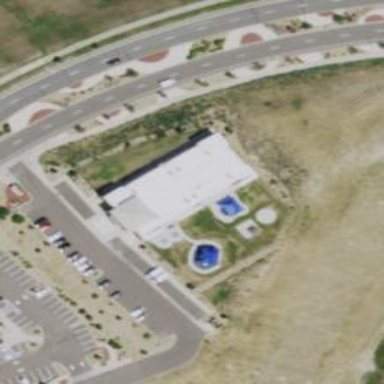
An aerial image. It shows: School building.